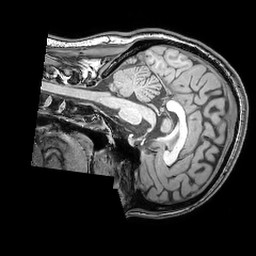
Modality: T1w
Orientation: sagittal
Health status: ill
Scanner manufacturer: philips
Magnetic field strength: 3 T
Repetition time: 0.007 s
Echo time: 0.0035 s